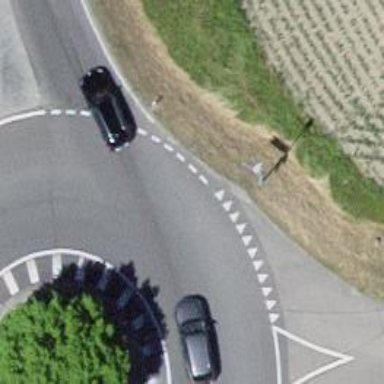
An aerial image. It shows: Secondary road with asphalt surface leading to roundabout junction.